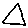
Label: triangle